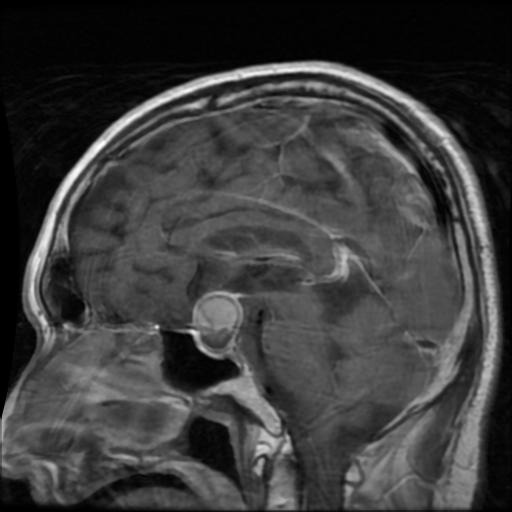
Label: pituitary